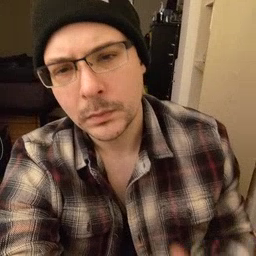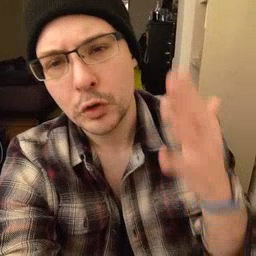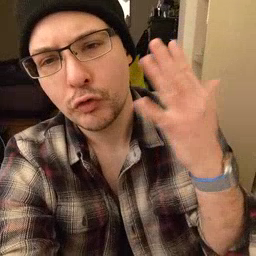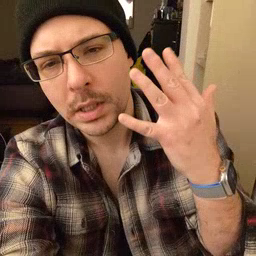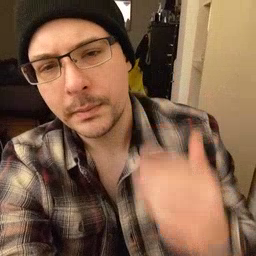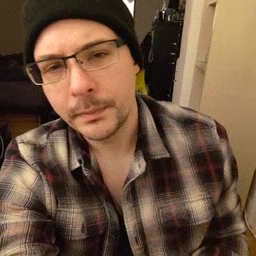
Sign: tree